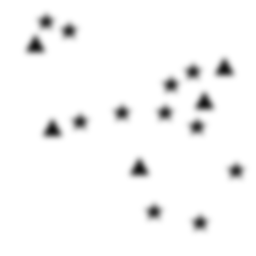
Squares: 0
Triangles: 5
Stars: 11
Total shapes: 16